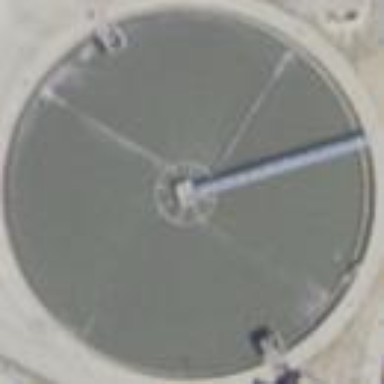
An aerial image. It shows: Image of wastewater.